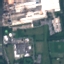
Label: Industrial